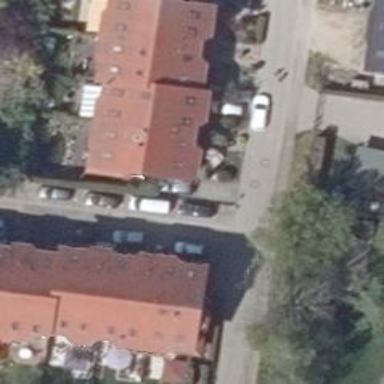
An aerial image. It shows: Residential road.